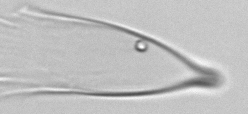
Label: Favella